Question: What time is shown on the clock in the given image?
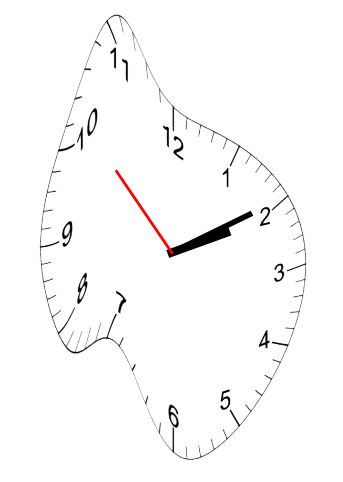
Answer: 02:09:52